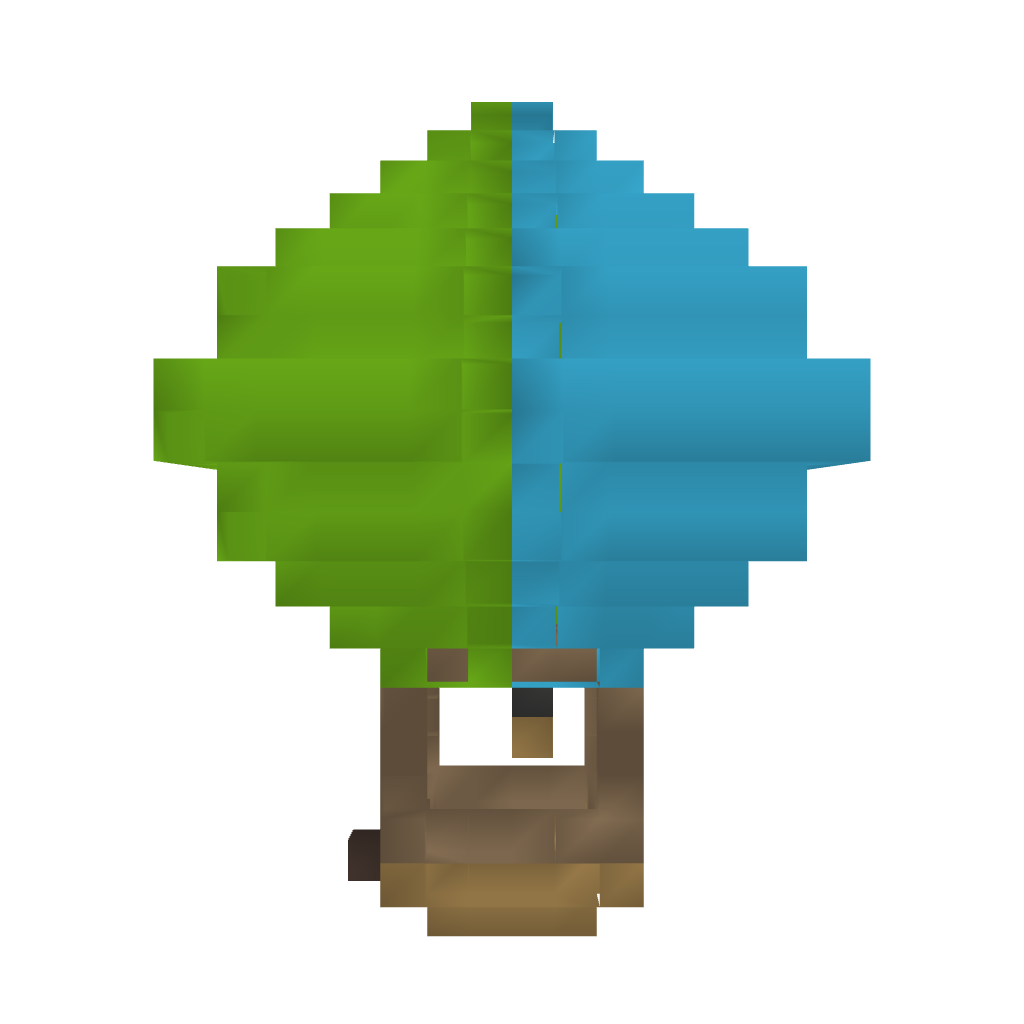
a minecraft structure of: Hot air balloon